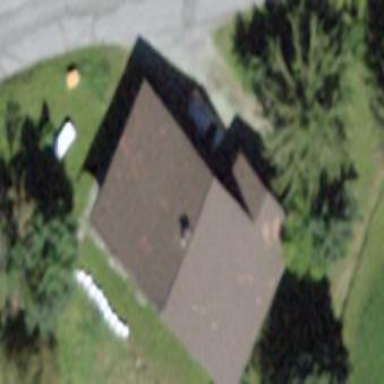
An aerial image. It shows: Simple and straightforward house.